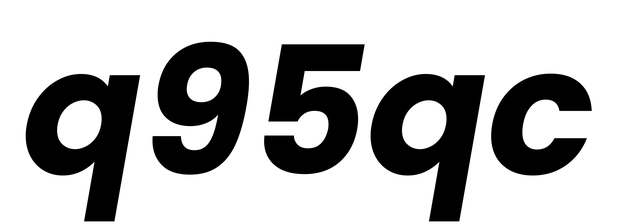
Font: Poppins-BoldItalic